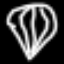
Label: diamond